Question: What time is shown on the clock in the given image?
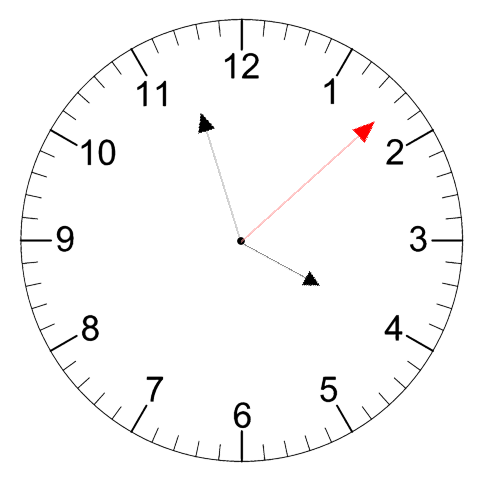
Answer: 03:57:08